Interaction volume radius: 5 \u00c5
Interaction volume height: 15 \u00c5
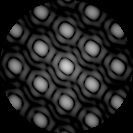
Disorder parameter: 0.02245